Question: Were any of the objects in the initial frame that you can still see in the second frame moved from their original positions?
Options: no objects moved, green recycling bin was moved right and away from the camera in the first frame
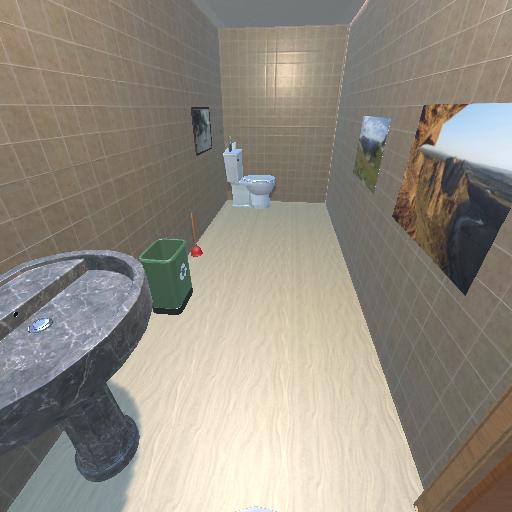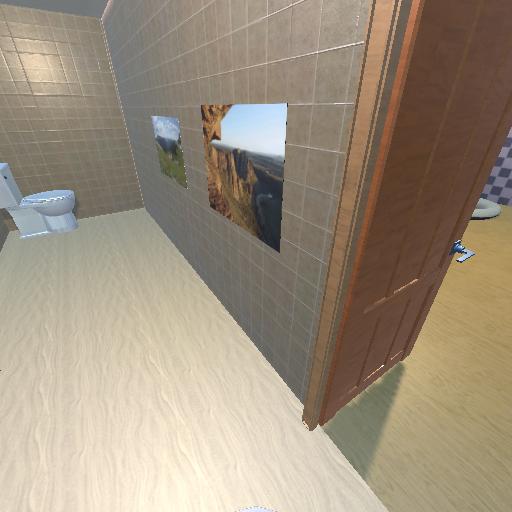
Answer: no objects moved